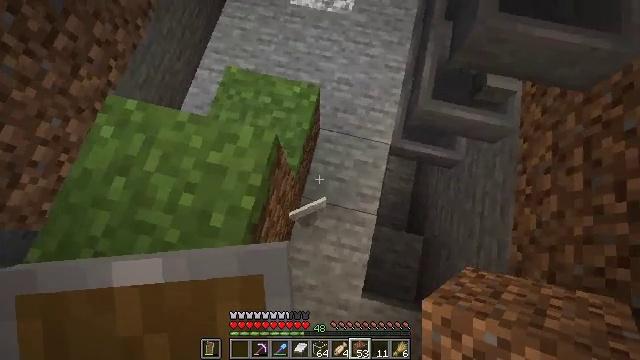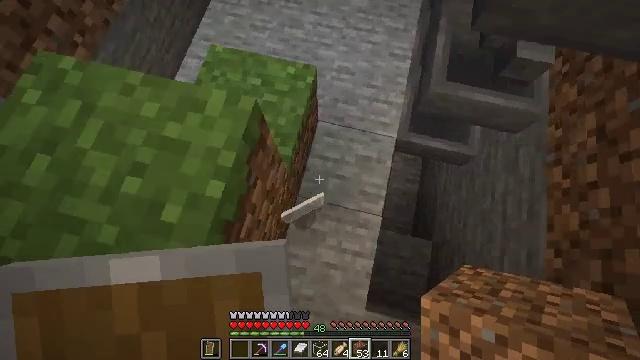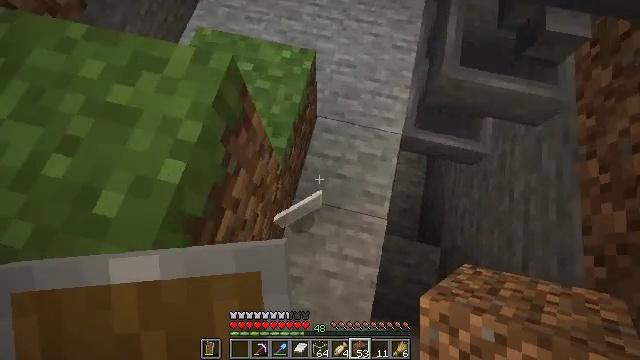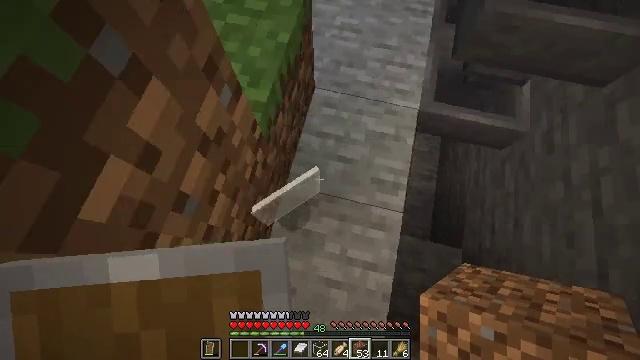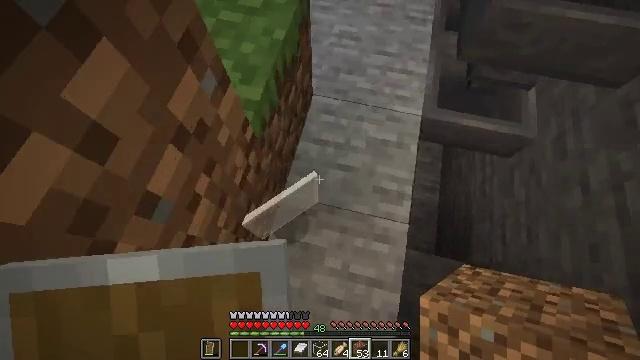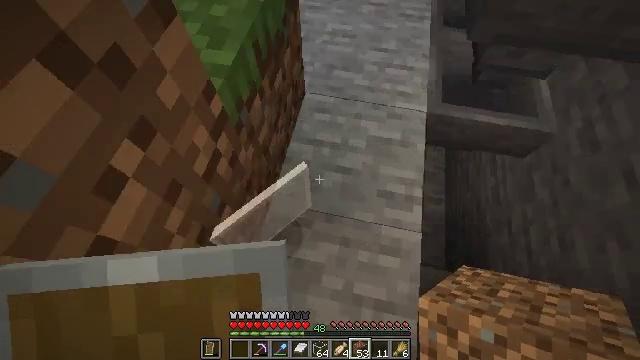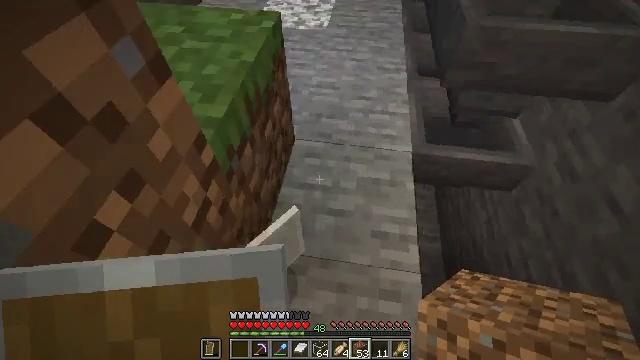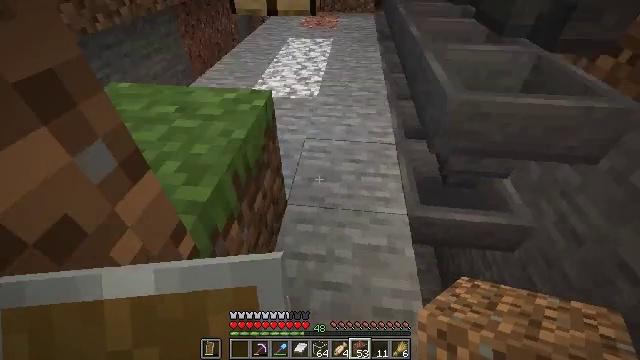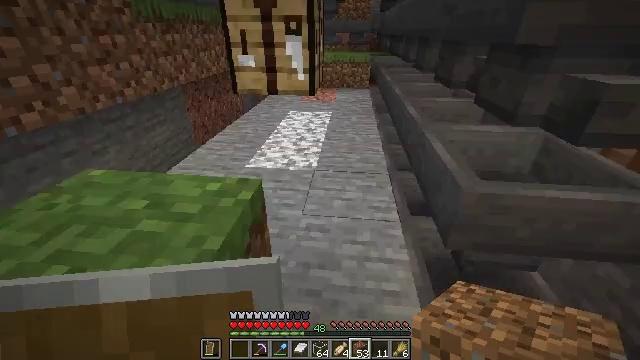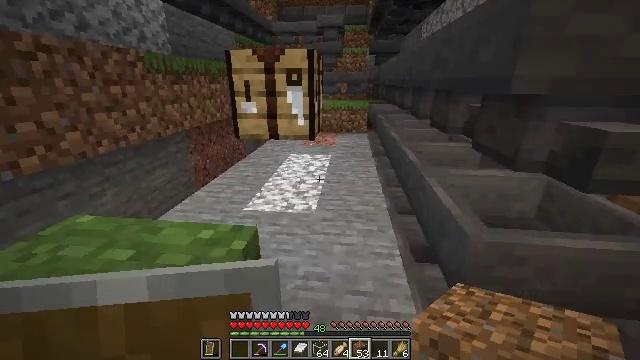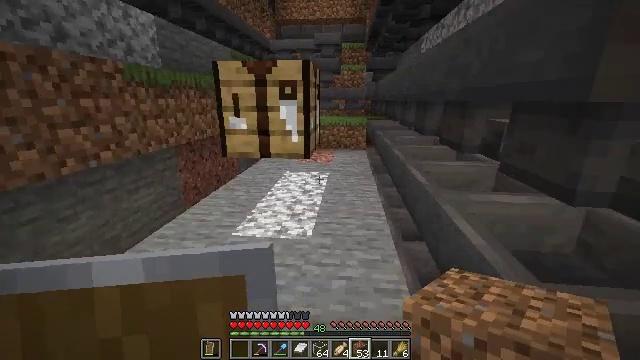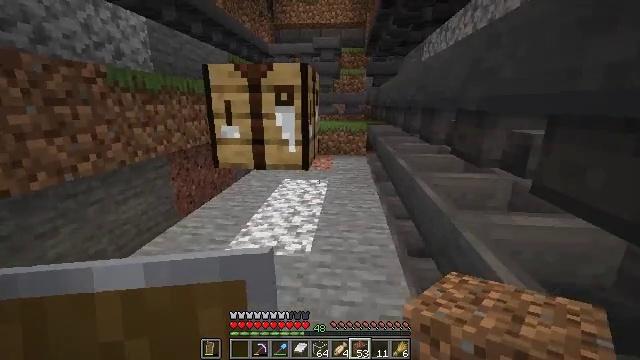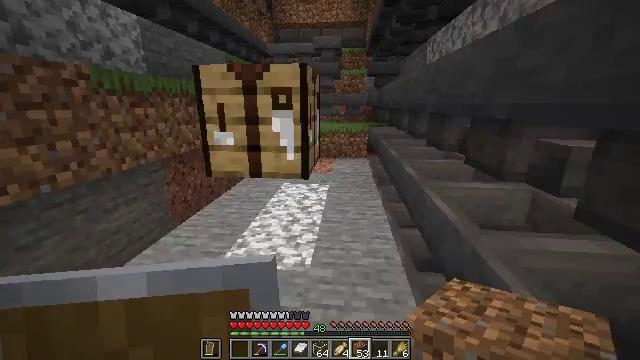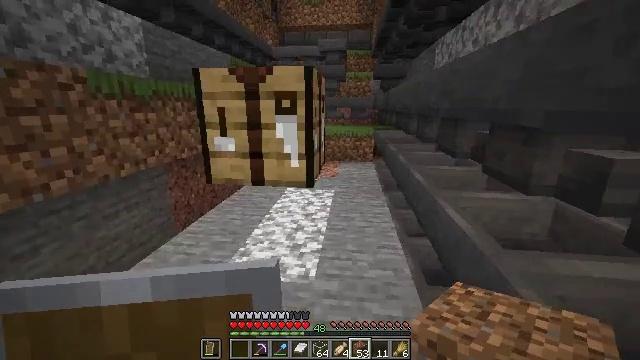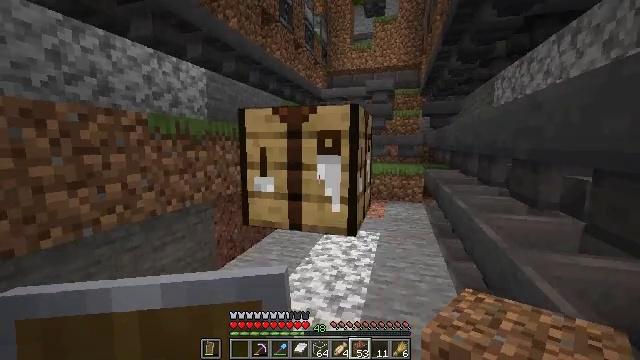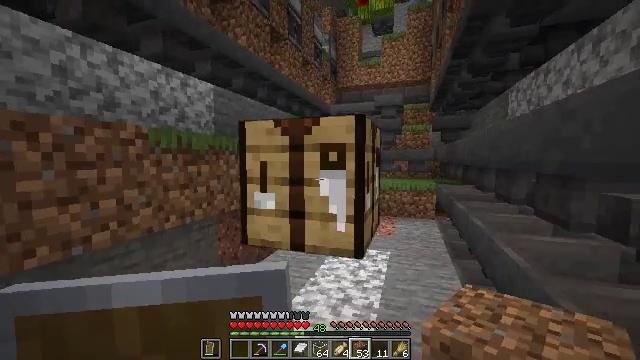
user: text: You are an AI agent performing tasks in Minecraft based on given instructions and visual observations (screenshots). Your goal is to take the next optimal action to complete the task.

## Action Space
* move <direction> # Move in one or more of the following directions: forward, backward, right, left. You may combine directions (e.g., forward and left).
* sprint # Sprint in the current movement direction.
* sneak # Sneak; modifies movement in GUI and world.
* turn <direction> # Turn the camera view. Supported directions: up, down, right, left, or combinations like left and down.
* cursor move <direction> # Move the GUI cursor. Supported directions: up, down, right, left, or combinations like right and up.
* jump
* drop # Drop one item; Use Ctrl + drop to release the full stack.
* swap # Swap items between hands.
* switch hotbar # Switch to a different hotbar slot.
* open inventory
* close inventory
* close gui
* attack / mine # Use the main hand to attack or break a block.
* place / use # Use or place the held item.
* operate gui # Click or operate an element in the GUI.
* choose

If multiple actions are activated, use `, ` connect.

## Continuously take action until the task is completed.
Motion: motion action
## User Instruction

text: Craft a red stained glass.
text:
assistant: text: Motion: turn up
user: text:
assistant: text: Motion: turn up
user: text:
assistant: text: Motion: no_op
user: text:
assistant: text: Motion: turn up
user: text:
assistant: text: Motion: turn right and up
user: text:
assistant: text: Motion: move forward, turn right and up
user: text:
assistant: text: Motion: move forward, turn right and up
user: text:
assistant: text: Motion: move forward, turn up
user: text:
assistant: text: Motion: move forward, turn up
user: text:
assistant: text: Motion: move forward, turn up
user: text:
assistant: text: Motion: move forward, turn up
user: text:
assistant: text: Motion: move forward
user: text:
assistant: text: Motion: move forward, turn left
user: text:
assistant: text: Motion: move forward, turn left and up
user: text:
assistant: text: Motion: turn left and up, use / place
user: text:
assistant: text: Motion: use / place
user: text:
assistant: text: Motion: use / place
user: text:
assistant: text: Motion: no_op
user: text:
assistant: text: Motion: no_op
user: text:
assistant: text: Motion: open gui
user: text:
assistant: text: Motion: no_op
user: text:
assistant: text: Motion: no_op
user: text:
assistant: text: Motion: cursor move up
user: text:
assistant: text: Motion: cursor move right and up
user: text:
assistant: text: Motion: cursor move right and up
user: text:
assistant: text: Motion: cursor move right
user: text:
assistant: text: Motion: cursor move right and down
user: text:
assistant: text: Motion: cursor move right and down
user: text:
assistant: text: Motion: cursor move down
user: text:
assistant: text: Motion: no_op